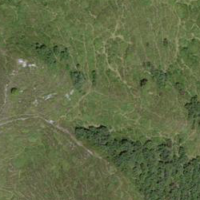
EUNIS habitat code: 32
Species observed at this site:
Lycopodium clavatum